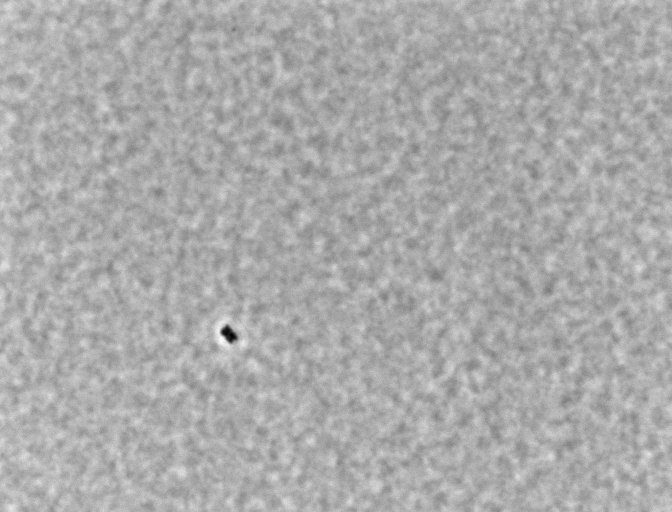
Listeria innocua